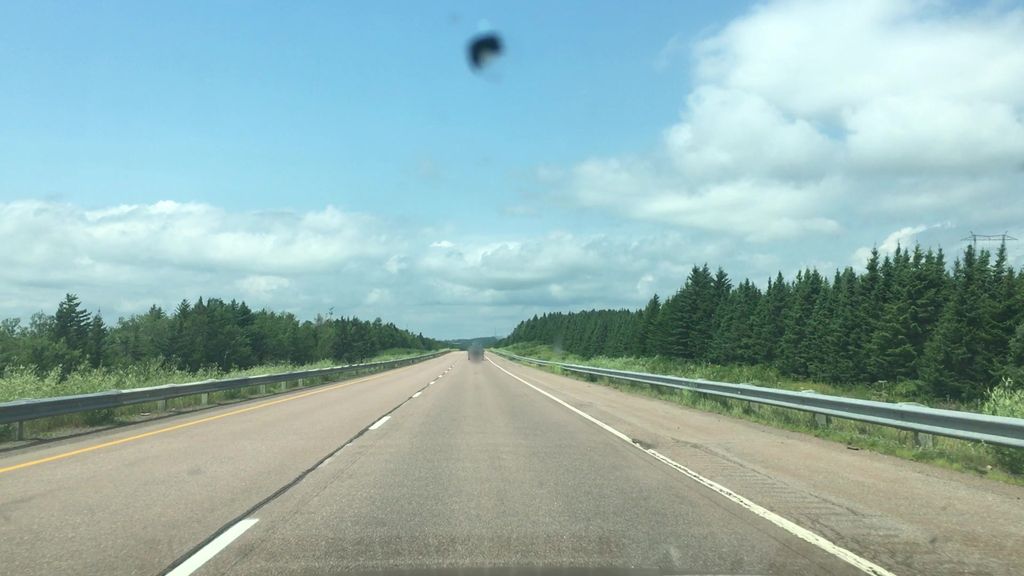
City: charlottetown